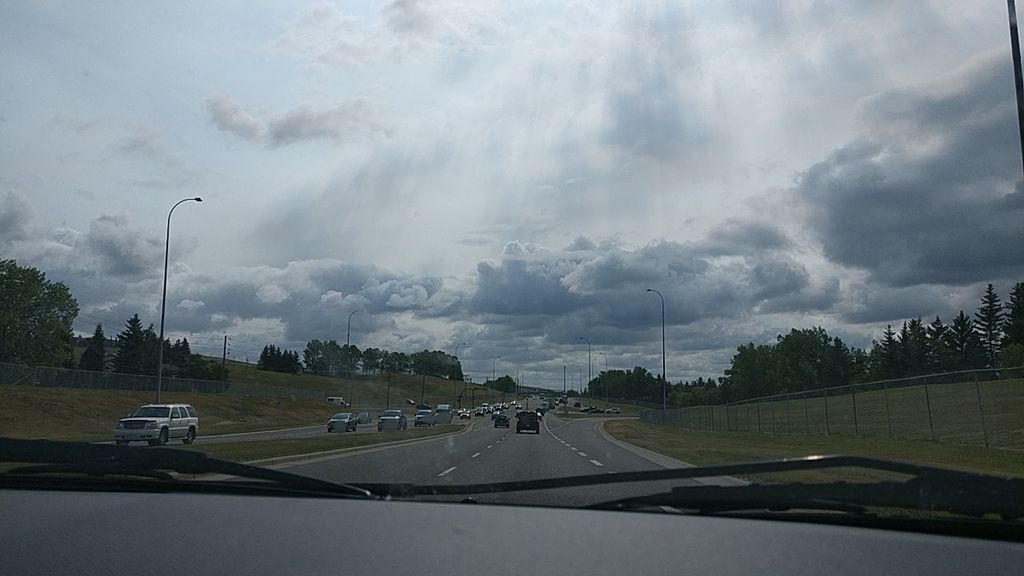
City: calgary